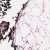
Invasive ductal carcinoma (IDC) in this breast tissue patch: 0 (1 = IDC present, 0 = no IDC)